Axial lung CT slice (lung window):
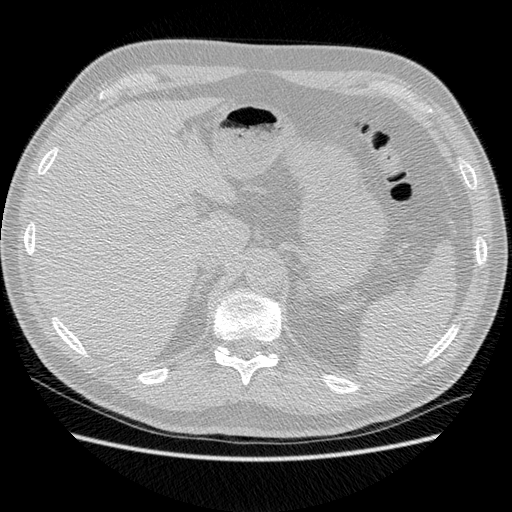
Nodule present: no